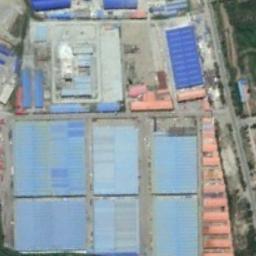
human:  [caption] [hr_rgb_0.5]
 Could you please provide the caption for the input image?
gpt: Blue roof houses belong to the industrial area .

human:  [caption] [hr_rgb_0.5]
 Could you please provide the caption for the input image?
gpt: There are many houses in the industrial area .

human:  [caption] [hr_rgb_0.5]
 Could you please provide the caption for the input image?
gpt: The industrial area has some workshops of different colors and sizes .

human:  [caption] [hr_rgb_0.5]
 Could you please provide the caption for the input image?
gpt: Neatly planned factories and roads in an industrial area .

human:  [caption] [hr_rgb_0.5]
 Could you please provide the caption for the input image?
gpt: There are some blue buildings and orange buildings on the industrial area .